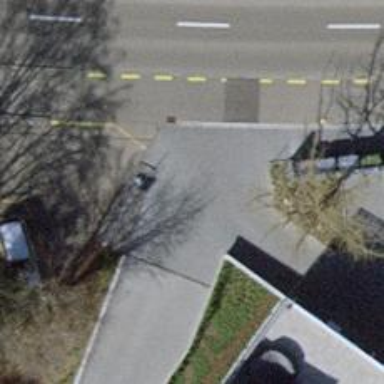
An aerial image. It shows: Driveway made of paving stones.